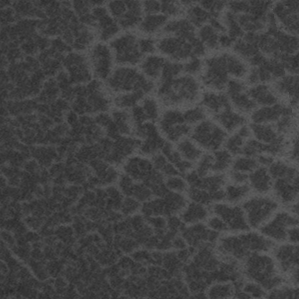
Label: frost